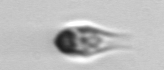
Label: Mesodinium